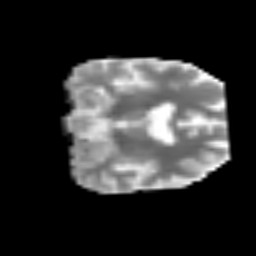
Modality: MD
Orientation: coronal
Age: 58
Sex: male
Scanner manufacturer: siemens
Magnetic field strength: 3 T
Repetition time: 3.2 s
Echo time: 0.081 s